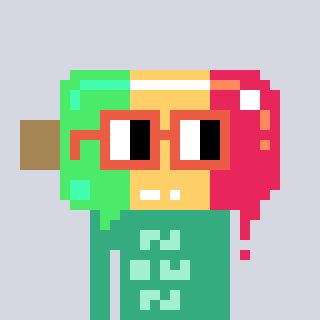
a pixel art character with square orange glasses, a icepop-shaped head and a teal-colored body on a cool background